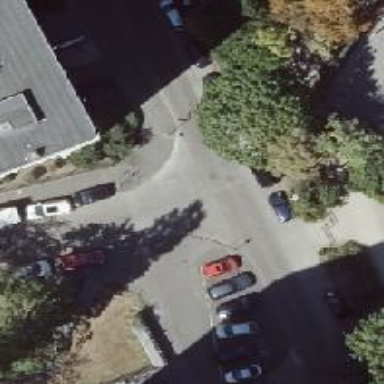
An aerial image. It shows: Compacted footway.